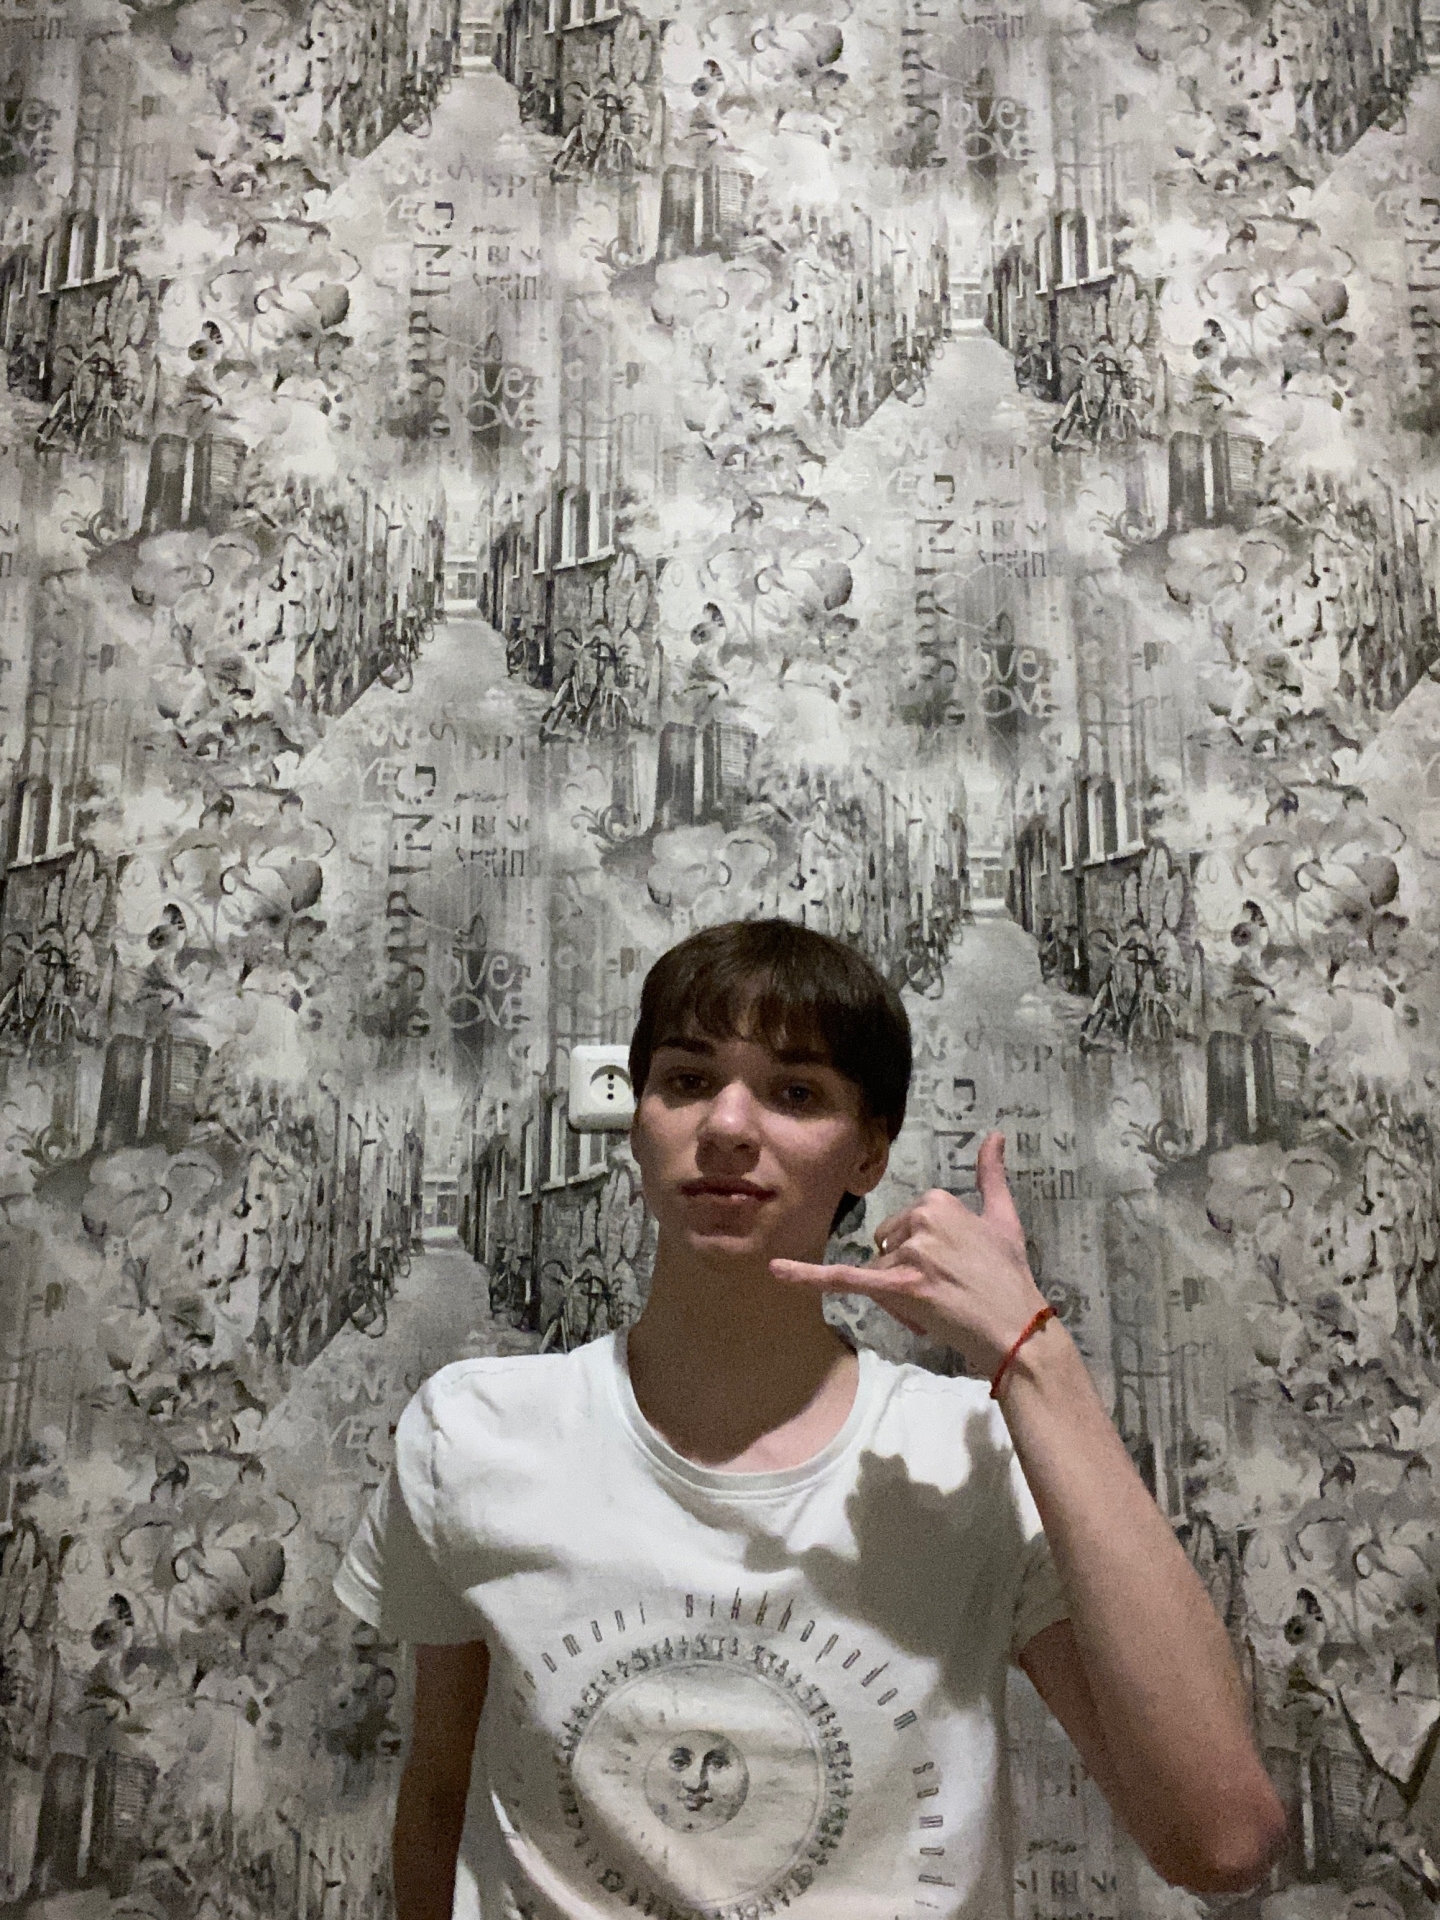
Label: noise